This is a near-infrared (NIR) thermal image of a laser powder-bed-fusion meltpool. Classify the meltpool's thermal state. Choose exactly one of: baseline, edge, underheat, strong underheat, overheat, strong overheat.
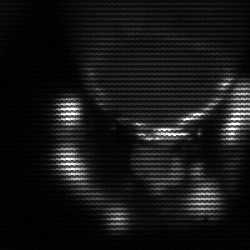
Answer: edge